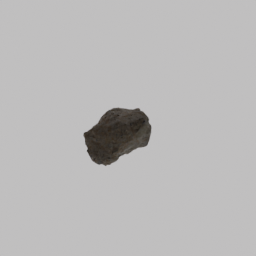
Label: architecture